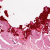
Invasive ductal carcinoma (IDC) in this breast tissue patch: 0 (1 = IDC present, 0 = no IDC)